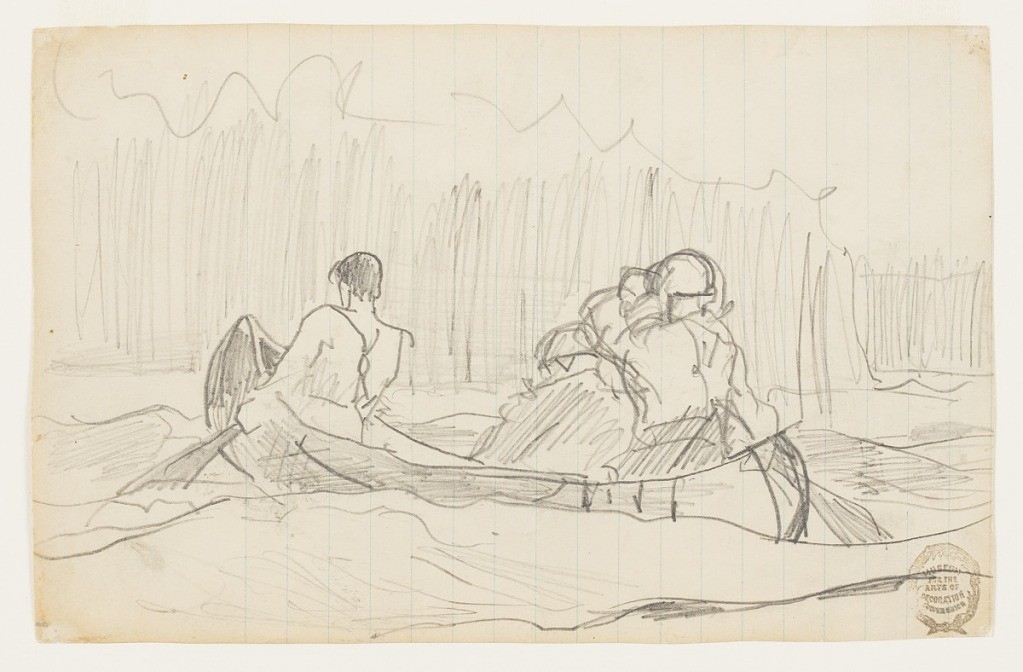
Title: Canoe with Three Men
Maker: Winslow Homer, American, 1836–1910
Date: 1897
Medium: Graphite on paper
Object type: Drawing
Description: Oblique rear view of canoe, heading toward the left, paddled by two men, with a third men sitting in center; indications of turbulent current of a rapids, and of trees in background.